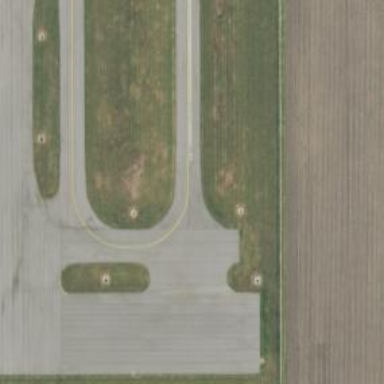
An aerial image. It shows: View of taxiway at the airport.